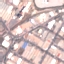
Label: Industrial